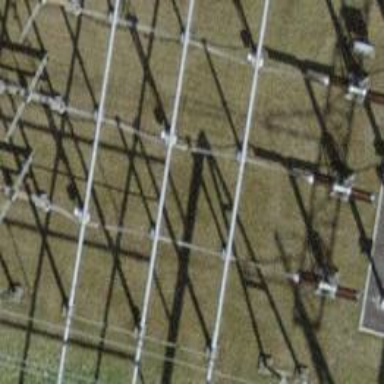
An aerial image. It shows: Power line carrying busbar.